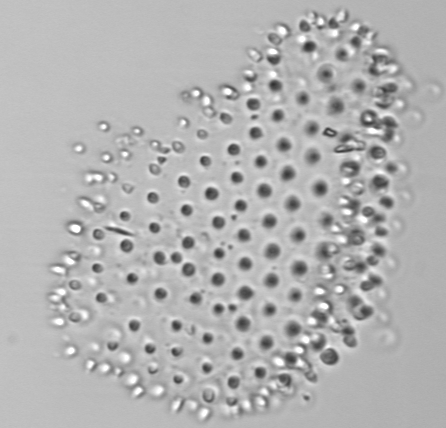
Label: Parvicorbicula_socialis